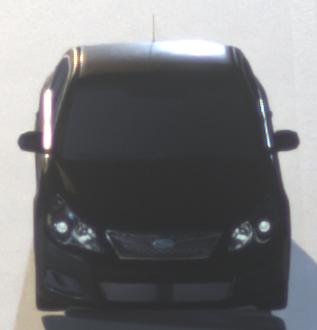
Make: Subaru
Model: Legacy 2.0R
Detailed model: Legacy (IV) Limousine
Model produced from: 2007/09
Model produced until: 2008/10
Doors: 4
Color: black
Road condition: dry road
Daytime: night
Contrast: high contrast